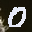
Label: 0